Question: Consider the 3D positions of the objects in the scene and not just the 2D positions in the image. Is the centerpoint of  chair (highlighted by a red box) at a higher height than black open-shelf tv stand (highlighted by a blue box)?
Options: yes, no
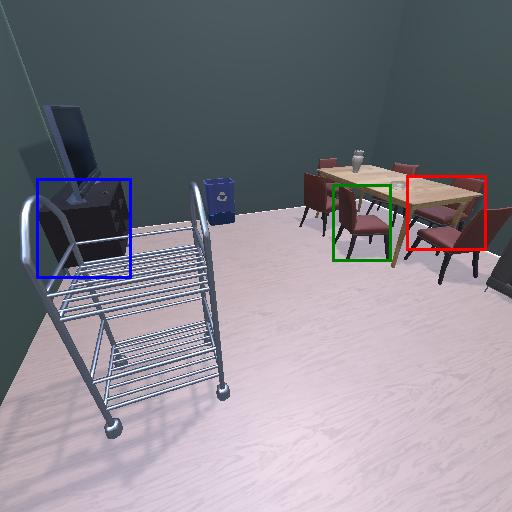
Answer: yes